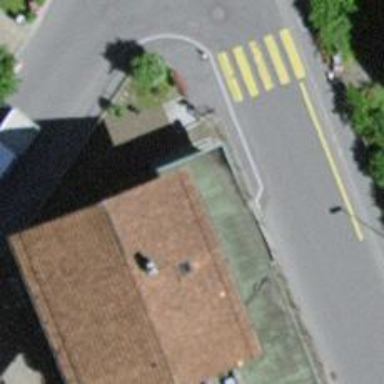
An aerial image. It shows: Kindergarten.